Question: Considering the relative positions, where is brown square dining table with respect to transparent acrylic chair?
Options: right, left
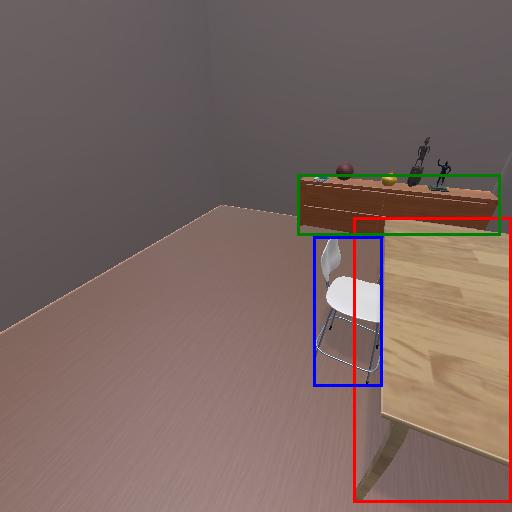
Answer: right